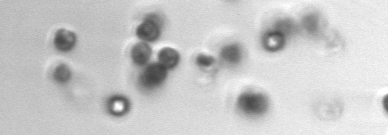
Label: Phaeocystis